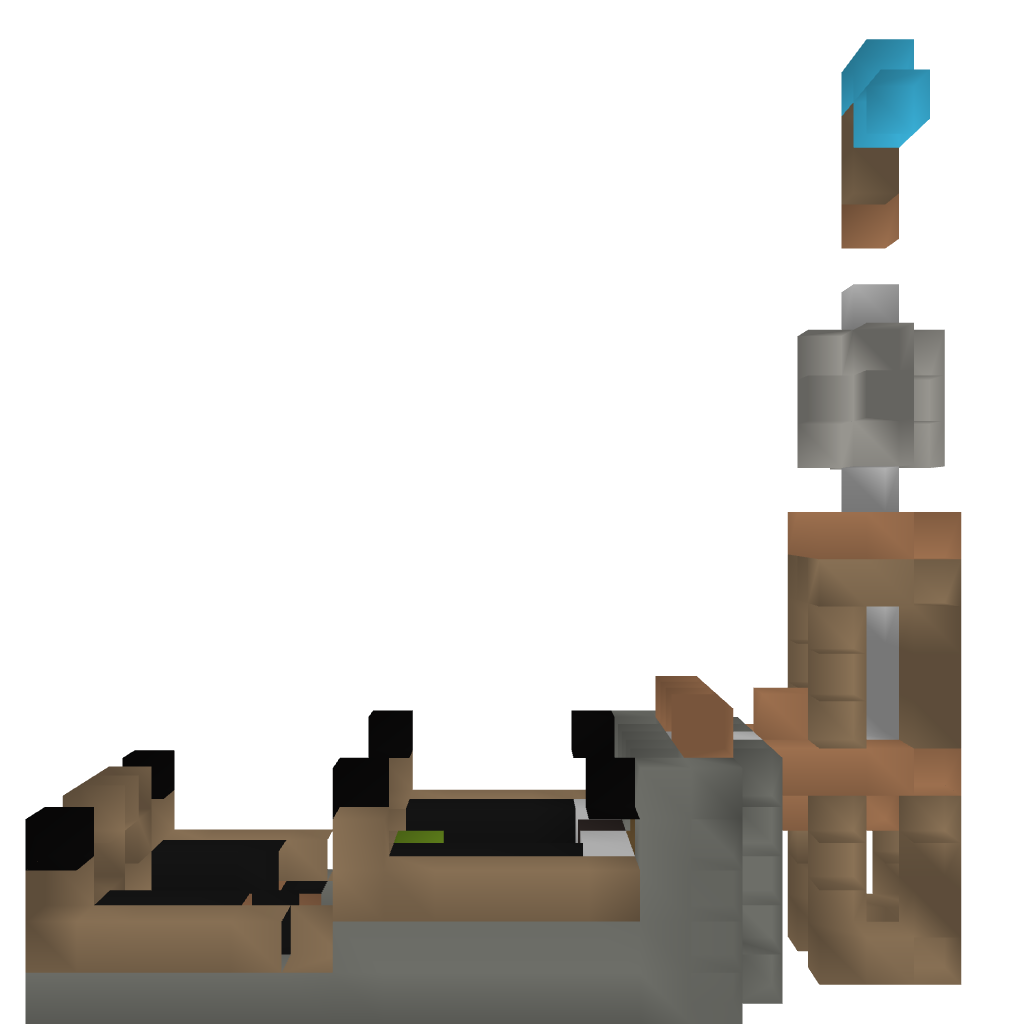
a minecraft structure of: Pumpkin &amp; Melon Farm